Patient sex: F
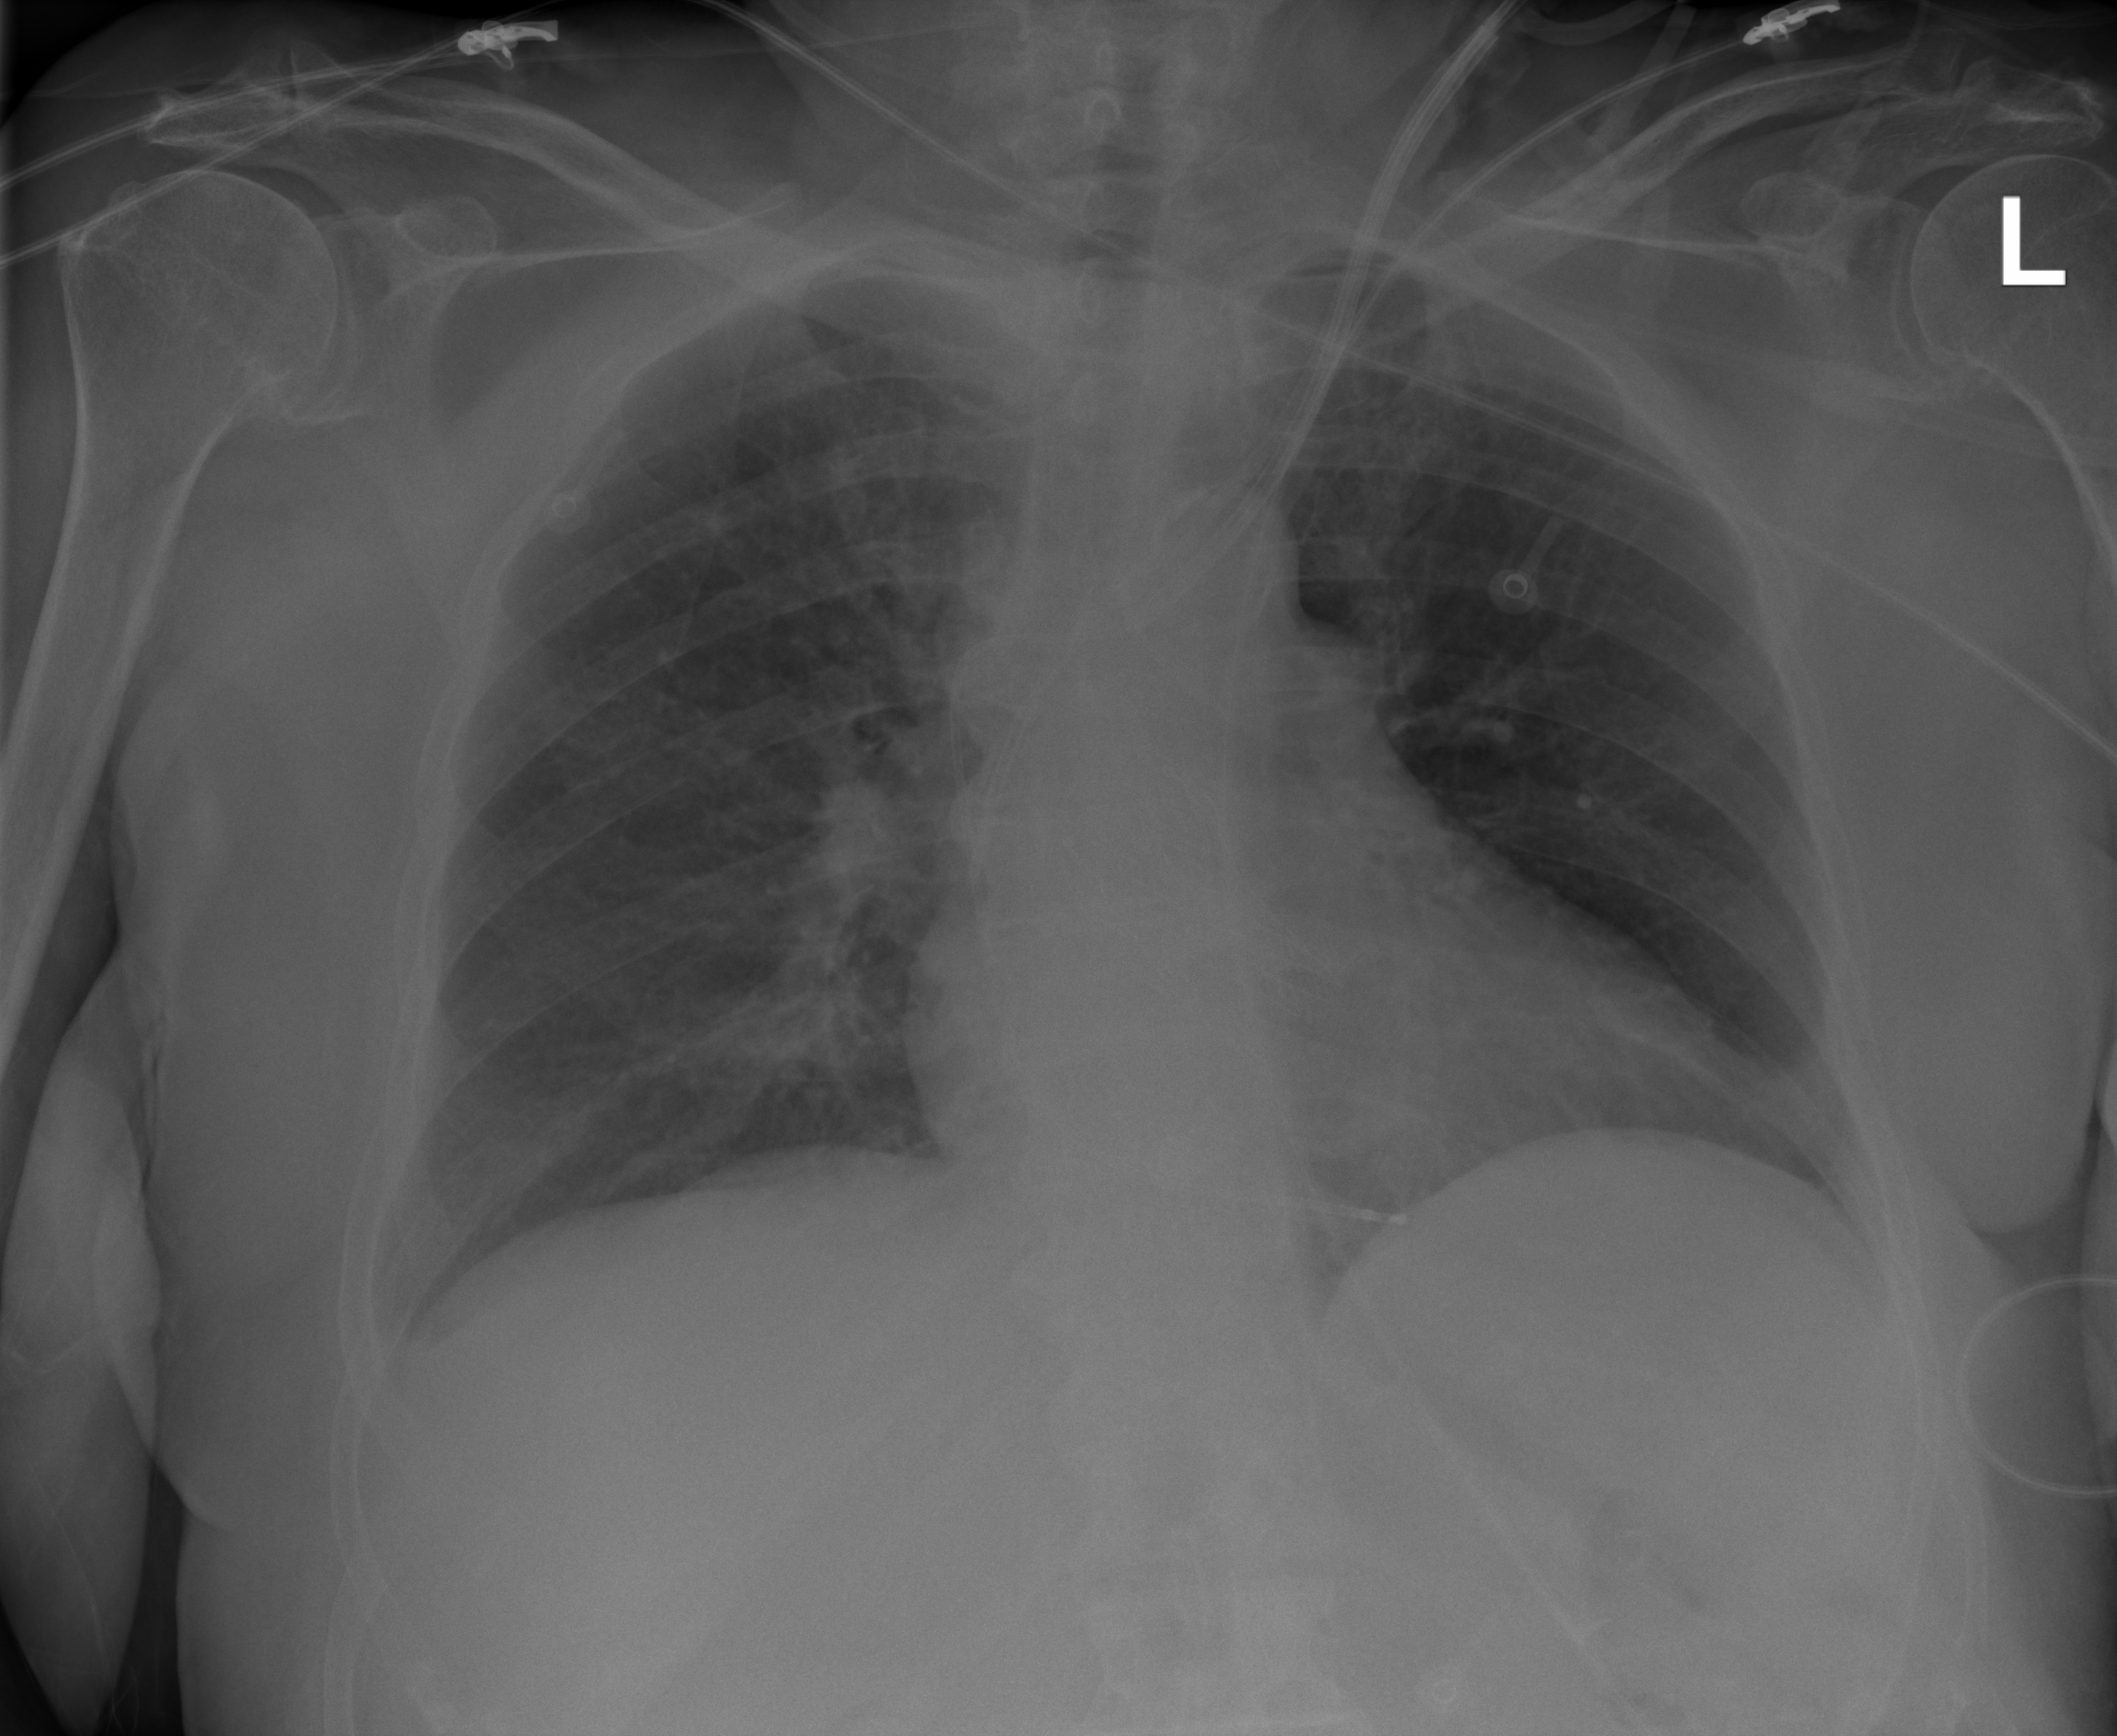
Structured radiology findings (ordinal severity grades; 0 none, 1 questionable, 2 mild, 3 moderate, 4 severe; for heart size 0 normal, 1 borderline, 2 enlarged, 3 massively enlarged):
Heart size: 1
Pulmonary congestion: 2
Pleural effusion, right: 1
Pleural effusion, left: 0
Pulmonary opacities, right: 2
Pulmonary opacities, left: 2
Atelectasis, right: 0
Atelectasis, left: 0